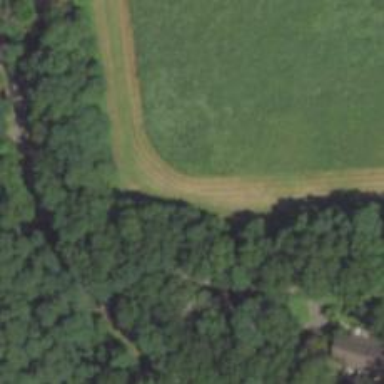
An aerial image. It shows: Bridleway.